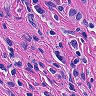
Metastatic tissue present: yes